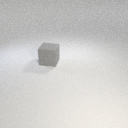
large gray rubber cube